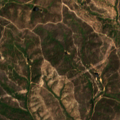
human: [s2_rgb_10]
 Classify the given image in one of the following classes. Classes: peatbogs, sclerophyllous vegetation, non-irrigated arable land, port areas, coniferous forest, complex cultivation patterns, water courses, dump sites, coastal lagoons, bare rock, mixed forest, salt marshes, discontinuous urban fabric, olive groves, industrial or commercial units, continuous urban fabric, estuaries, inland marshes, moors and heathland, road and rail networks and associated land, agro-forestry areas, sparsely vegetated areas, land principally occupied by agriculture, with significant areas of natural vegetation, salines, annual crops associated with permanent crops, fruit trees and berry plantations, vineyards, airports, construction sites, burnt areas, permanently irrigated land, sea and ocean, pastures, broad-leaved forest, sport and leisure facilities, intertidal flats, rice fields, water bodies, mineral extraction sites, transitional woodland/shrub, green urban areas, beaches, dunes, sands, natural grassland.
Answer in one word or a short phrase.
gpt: broad-leaved forest, transitional woodland/shrub